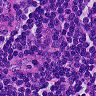
Metastatic tissue present: no